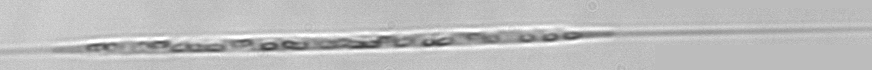
Label: Rhizosolenia